Question: I'm having some trouble with the anchor element rendering in IE (IE9 in my case).
If you look at the image linked below, you can notice a sort of bad padding or bad positioning for the second element. In similar questions I found 'a { display: inline-block }' as a solution, but it seems it doesn't work for me.
However I noticed that playing with some CSS property like 'clear' or 'height' or others, apparently without any logic, rendering may be correct.
Thanks!

'''
<!DOCTYPE html>
<html>
<head>
<meta charset="utf-8">
<title>Title</title>
<style>
body {font-family:sans-serif; font-size:12px;}
a {height:13px;}
p {clear:both; float:left;}
.link {clear:both; float:left; border:1px solid #00f; background-color:#0f0;}
</style>
</head>
<body>
<p>TEXT</p>
<a class="link" href="my_page.html">ABCDEF</a>
<p>TEXT</p>
<a class="link" href="my_page.html">ABCDEF</a>
<p>TEXT</p>
<a class="link" href="my_page.html">ABCDEF</a>
<p>TEXT</p>
<a class="link" href="my_page.html">ABCDEF</a>
</body>
</html>
'''
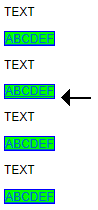
Answer: The image looks OK for me. Using '<p>' is generating the 'padding' I see. If you want no space between lines then put everything inside the same '<p>' tag.
'''
...
<p>
TEXT<br />
<a class="link" href="my_page.html">ABCDEF</a></ br>
TEXT<br />
<a class="link" href="my_page.html">ABCDEF</a></ br>
TEXT<br />
<a class="link" href="my_page.html">ABCDEF</a></ br>
TEXT<br />
<a class="link" href="my_page.html">ABCDEF</a>
</p>
...
'''
But I would rather use lists to display that kind of data